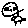
Label: cat